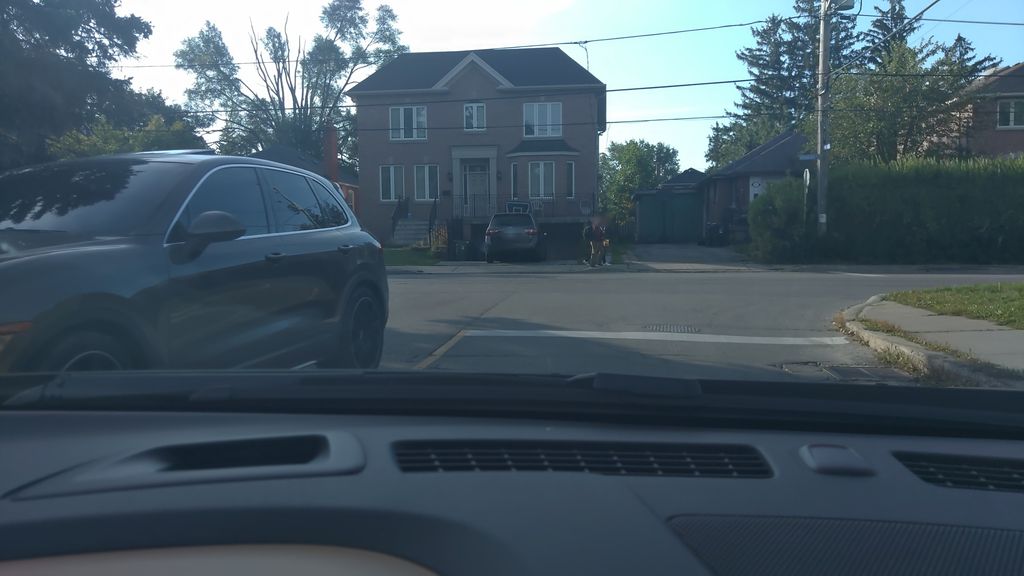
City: toronto